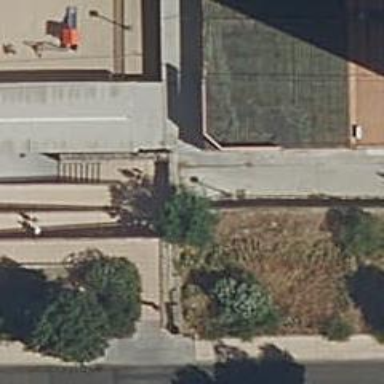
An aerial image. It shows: Retaining wall.